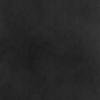
Label: dusty